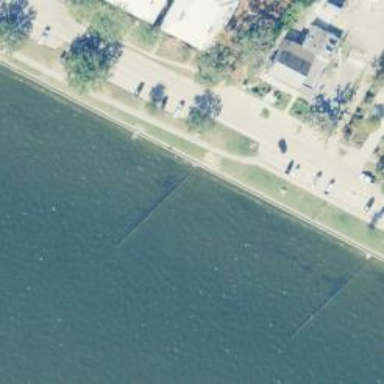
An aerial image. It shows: Breakwater structure.